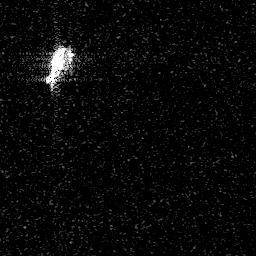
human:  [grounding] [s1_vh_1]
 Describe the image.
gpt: In the satellite image, there is  <ref>1 medium ship </ref> <box>[[16, 18, 25, 33, 0]]</box> located at top left.